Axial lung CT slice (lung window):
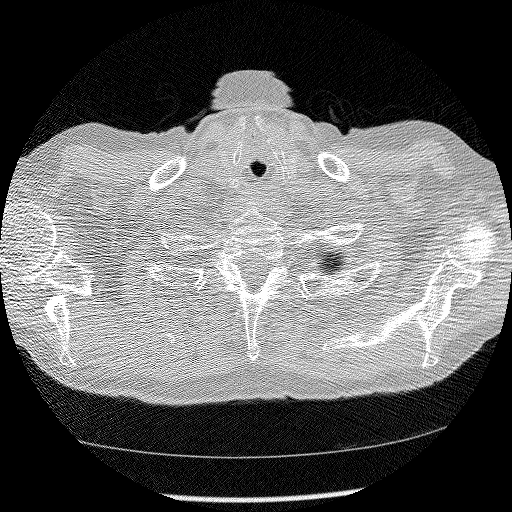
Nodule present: no